Question: We have many services in our system. ( integrating with a mobile company)
So, (for example) we have :
'''
Action1 in Controller1
Action2 in Controller1
...
Action4 in Controller4
Action5 in Controller4
...
'''
Currently, the mobile company calls each action with a request.
But recently they told us , ""
So I tried reflection:
'ServicesController' :
'''
[HttpGet]
[AllowAnonymous]
public HttpResponseMessage AAA( )
{
Type type = typeof(UsersController);
var instance = Activator.CreateInstance(type);
MethodInfo method = type.GetMethod("Test2", BindingFlags.Instance | BindingFlags.Public);
var t= method.Invoke(instance, new object[] { "royi" });
return Request.CreateResponse(HttpStatusCode.OK, t);
}
'''
And :
'UseresController :'
'''
[HttpGet]
[AllowAnonymous]
public HttpResponseMessage Test2( string ggg)
{
return Request.CreateResponse(HttpStatusCode.OK, "hello"+ggg);
}
'''
When I run via fiddler :
'http://es.com/api/services/aaa' ( GET)
It does work , but (obviously) the 'Request' on the other side is null :

How can I make 'Test2' run as expected ? am I on the right direction of solving this ? or does webApi has built in mechanism for this sort of thing ?
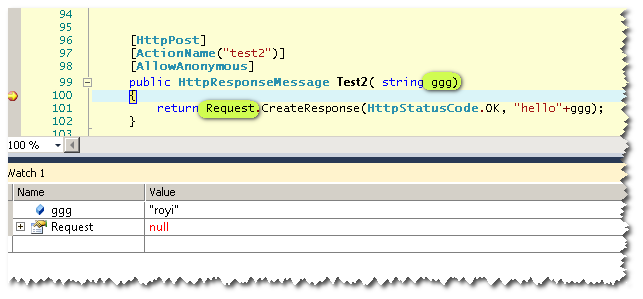
Answer: You better use the 'ActionInvoker' to do that:
'''
public HttpResponseMessage AAA()
{
var ctrlDesc = new HttpControllerDescriptor(this.Configuration, "UsersController", typeof(UsersController));
var actionDesc = new ReflectedHttpActionDescriptor(ctrlDesc, typeof(UsersController).GetMethod("Test2"));
var ctrlCtx = new HttpControllerContext(this.Configuration, this.Request.GetRouteData(), this.Request);
var apiCtrl = ctrlDesc.CreateController(this.Request) as ApiController;
apiCtrl.Request = this.Request;
apiCtrl.Configuration = this.Configuration;
apiCtrl.ControllerContext = ctrlCtx;
ctrlCtx.Controller = apiCtrl;
ctrlCtx.ControllerDescriptor = ctrlDesc;
ctrlCtx.Request = this.Request;
ctrlCtx.RouteData = this.Request.GetRouteData();
var actionContext = new HttpActionContext(ctrlCtx, actionDesc);
actionContext.ActionArguments.Add("ggg", "royi");
var invoker = this.Configuration.Services.GetActionInvoker();
return invoker.InvokeActionAsync(actionContext, CancellationToken.None).Result;
}
'''